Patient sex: M
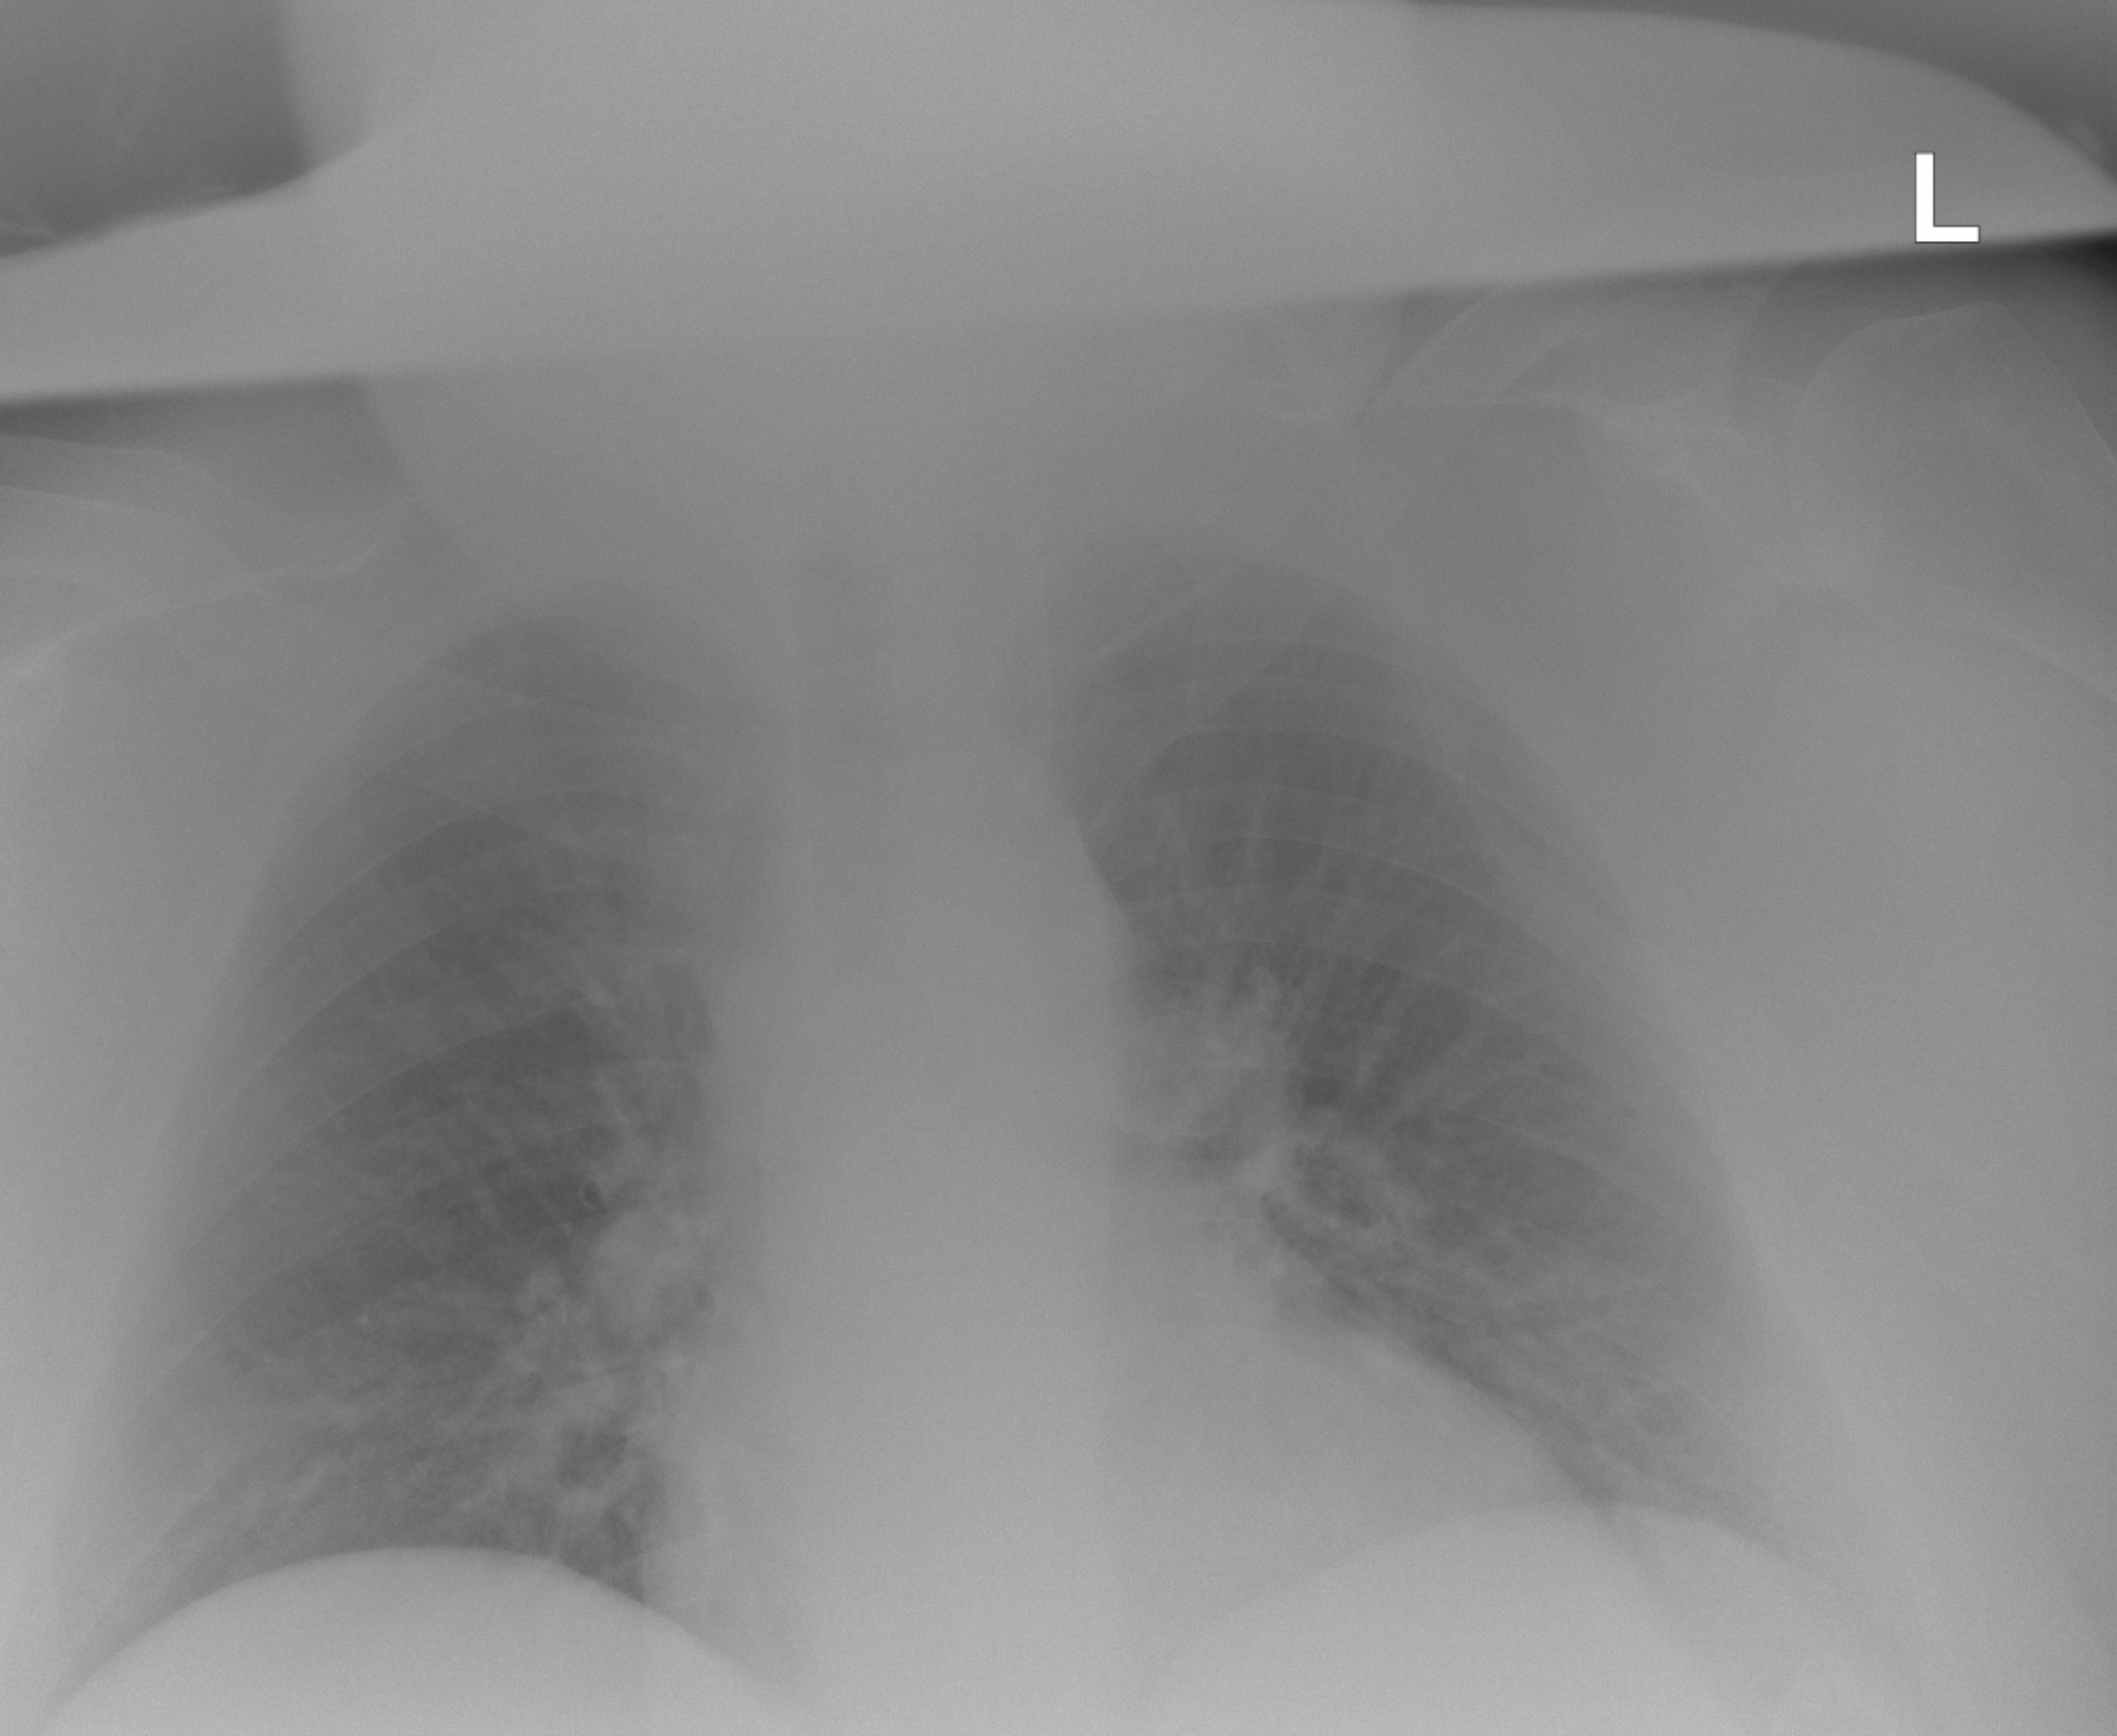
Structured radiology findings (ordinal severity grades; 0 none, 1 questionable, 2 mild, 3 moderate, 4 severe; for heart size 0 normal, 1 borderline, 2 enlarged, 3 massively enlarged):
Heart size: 1
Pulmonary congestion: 1
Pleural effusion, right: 0
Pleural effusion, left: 0
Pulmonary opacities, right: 2
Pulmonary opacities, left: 0
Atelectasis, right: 0
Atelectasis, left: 2